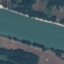
Land use / land cover: River